Brain MRI, t1w sequence, axial 2D slice.
Patient: age 40, sex F, weight 95 kg, height 1.95 m
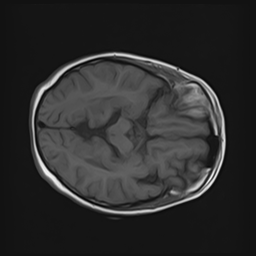